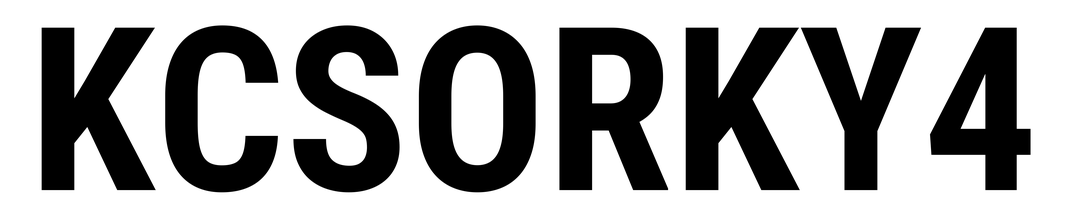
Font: Roboto_Condensed_Bold